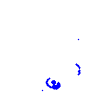
Particle: pion